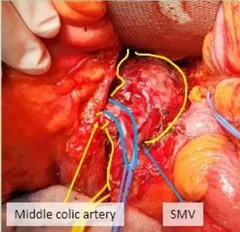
The superior mesenteric vein passed over the aneurysm sac and the branch of the mid-colic artery was confirmed (B).
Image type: medical_photograph (other_medical_photograph)